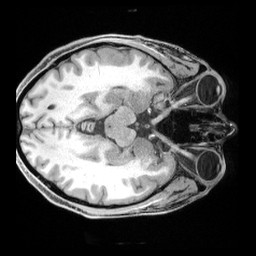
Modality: T1w
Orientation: axial
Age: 46
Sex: male
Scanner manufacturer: siemens
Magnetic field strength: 3 T
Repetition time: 2.4 s
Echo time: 0.00195 s